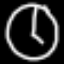
Label: clock